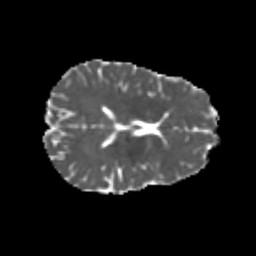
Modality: MD
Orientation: axial
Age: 23
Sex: male
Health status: healthy
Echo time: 0.074 s